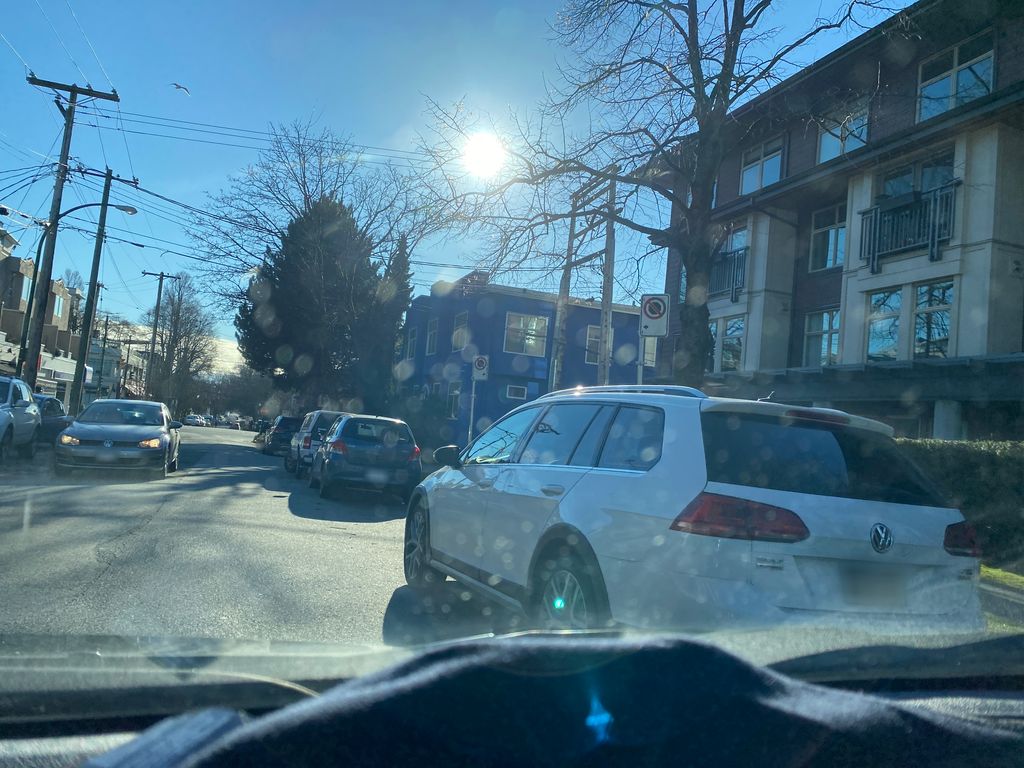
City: vancouver